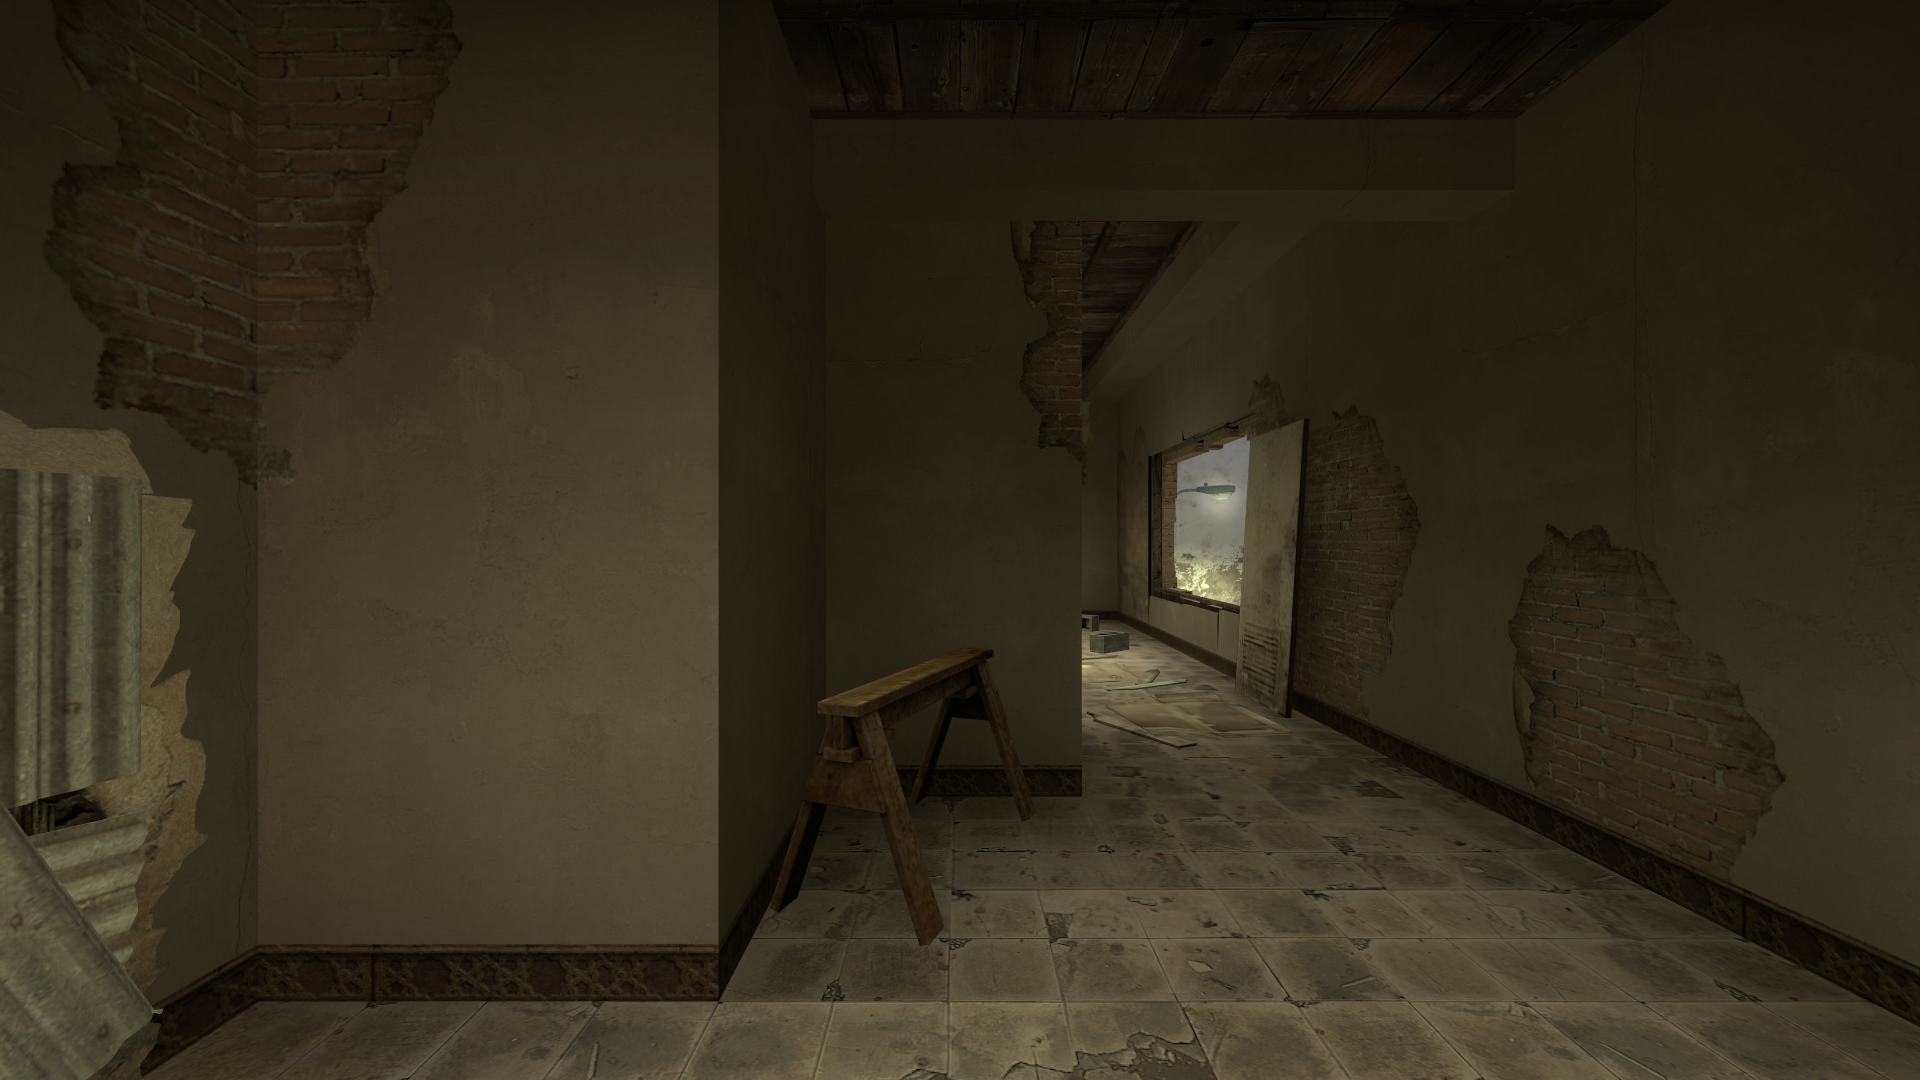
Map: de_mirage